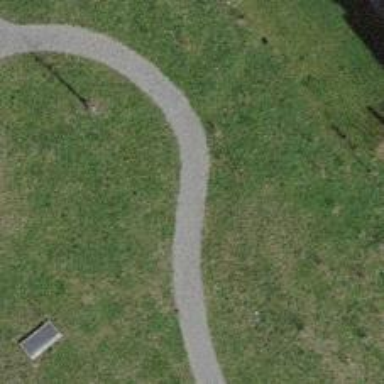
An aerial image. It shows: Footway with surface of fine gravel.